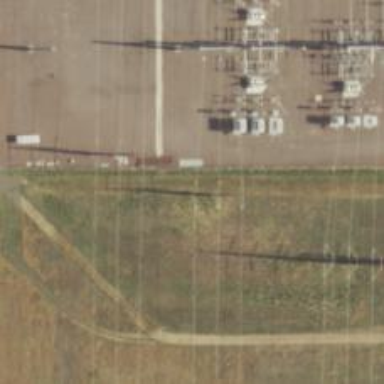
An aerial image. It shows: H-frame power tower design.